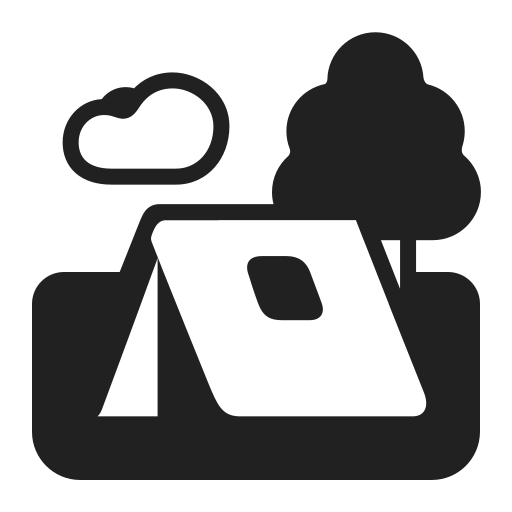
camping high contrast